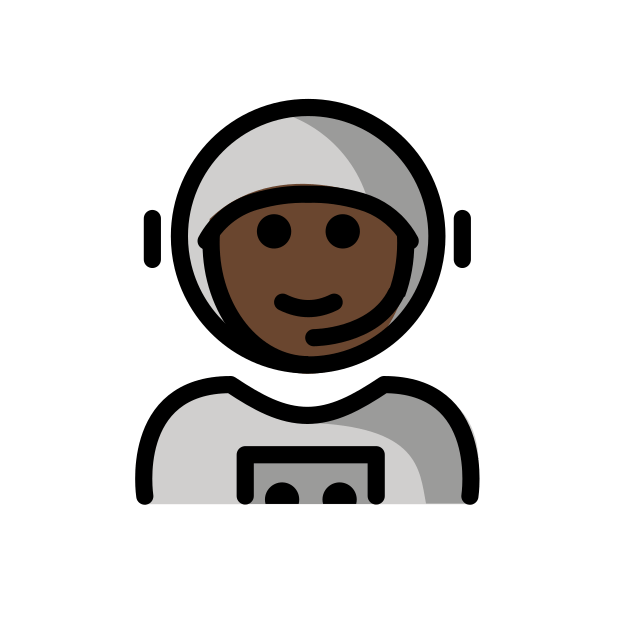
astronaut: dark skin tone